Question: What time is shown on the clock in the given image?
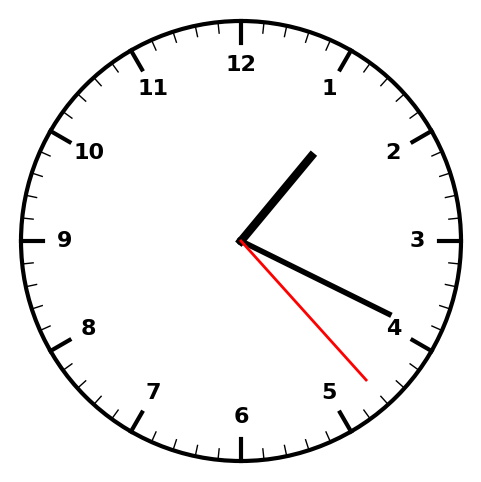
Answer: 01:19:23